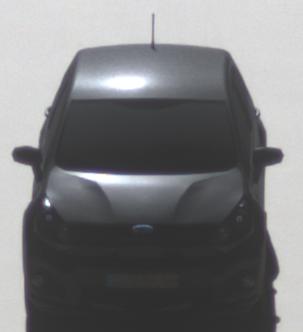
Make: KIA
Model: Rio 1.2
Detailed model: Rio (UB)
Model produced from: 2011/09
Model produced until: 2015/01
Doors: 3
Color: black
Road condition: dry road
Daytime: morning or afternoon
Contrast: high contrast